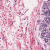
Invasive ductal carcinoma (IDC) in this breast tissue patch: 0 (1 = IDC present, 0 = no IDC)